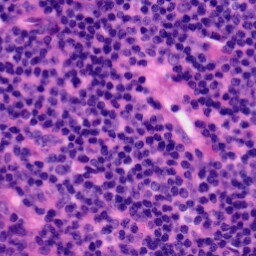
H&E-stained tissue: Tonsil